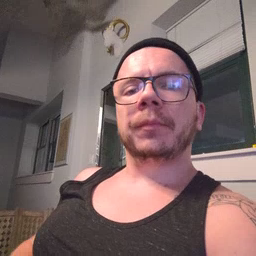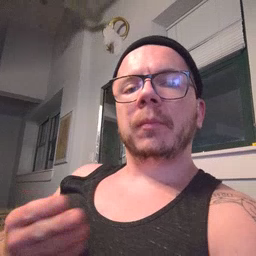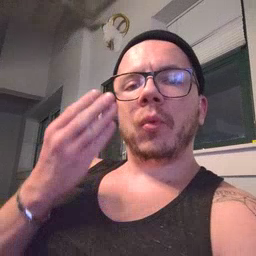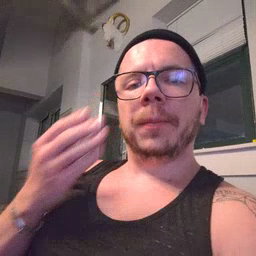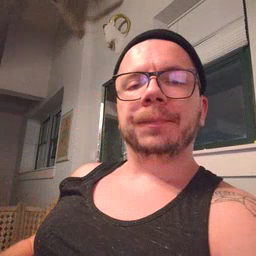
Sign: morning